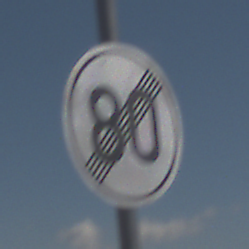
Verkehrszeichen: EndeGeschwindigkeit80
Umgebung: Outdoor, Nature
Tageszeit: Midday
Wetter: Clear
Licht: Natural
Jahreszeit: NotSpecified
Kontrast: HighContrast